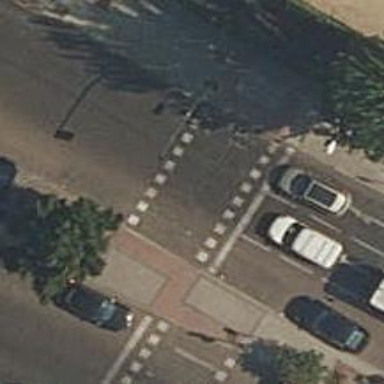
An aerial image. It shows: Uncontrolled crossing on road with traffic signals.